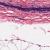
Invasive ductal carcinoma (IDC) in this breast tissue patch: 0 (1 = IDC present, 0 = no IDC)